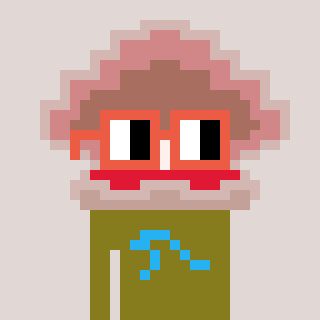
a pixel art character with square orange glasses, a oyster-shaped head and a gunk-colored body on a warm background